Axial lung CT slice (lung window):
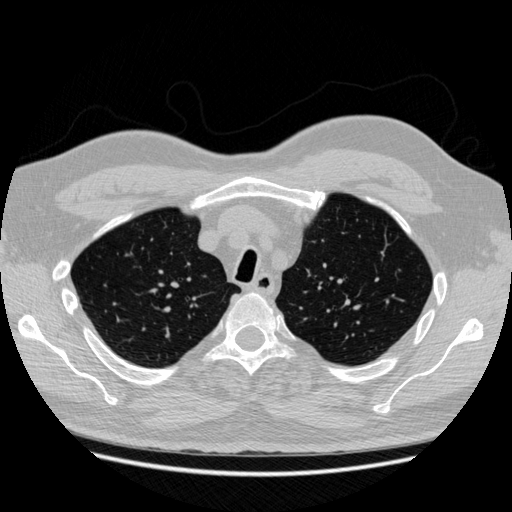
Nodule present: no